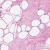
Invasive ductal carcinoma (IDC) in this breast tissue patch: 0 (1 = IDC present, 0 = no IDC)